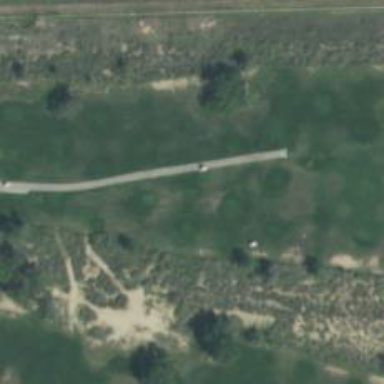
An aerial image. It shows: Golf tee.